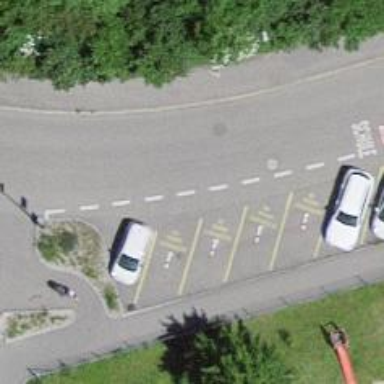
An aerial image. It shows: Diagonal parking lane on residential road.